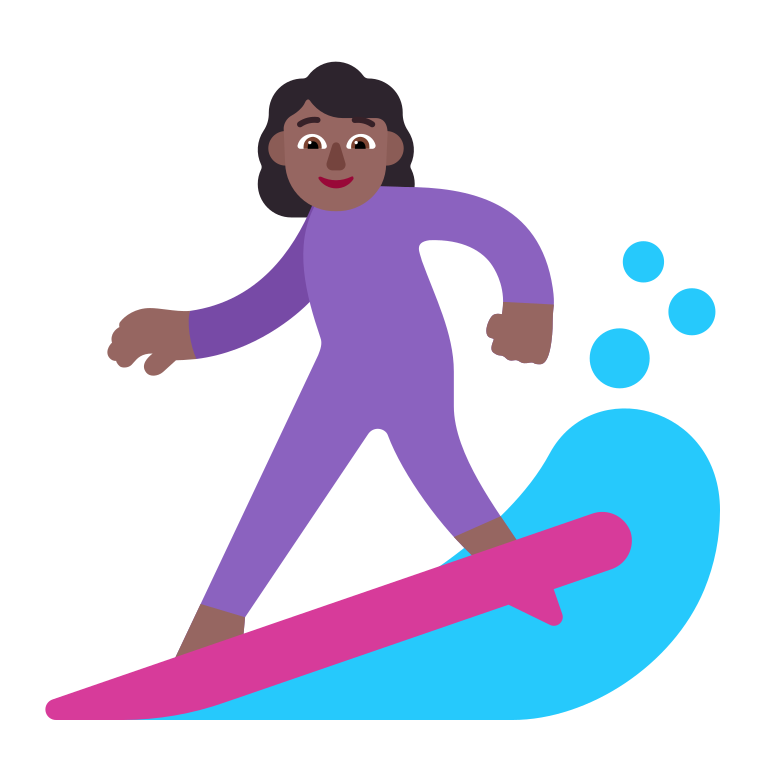
woman surfing flat  dark